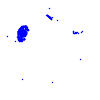
Particle: electron